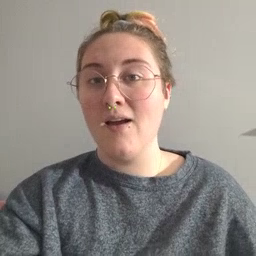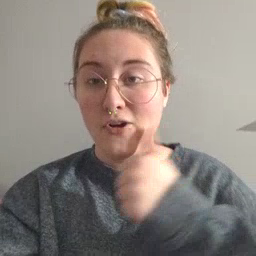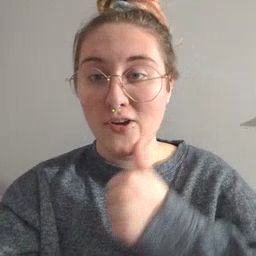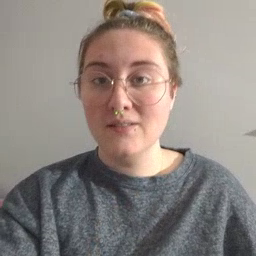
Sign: girl